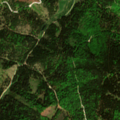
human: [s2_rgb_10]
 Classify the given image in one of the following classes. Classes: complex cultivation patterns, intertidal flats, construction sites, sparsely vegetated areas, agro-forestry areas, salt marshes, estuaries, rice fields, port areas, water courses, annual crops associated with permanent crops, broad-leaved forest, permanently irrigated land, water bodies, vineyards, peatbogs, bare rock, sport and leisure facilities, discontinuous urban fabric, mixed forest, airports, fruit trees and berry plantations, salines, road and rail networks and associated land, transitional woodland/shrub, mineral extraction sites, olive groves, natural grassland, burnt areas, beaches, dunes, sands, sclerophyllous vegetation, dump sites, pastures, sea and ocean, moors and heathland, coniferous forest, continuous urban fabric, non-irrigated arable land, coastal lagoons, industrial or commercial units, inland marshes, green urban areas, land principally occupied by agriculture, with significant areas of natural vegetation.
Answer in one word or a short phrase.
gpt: coniferous forest, mixed forest